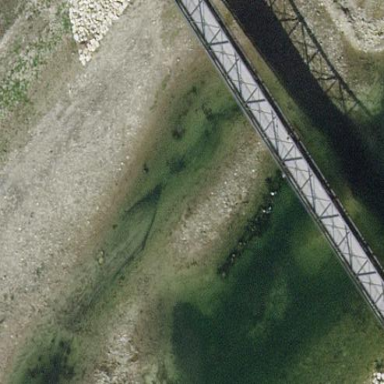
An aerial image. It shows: Man-made bridge.